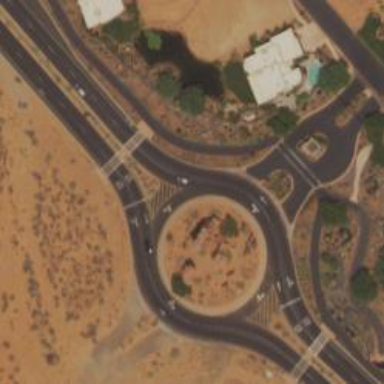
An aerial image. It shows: Uncontrolled road crossing with lines marking the way.